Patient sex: M
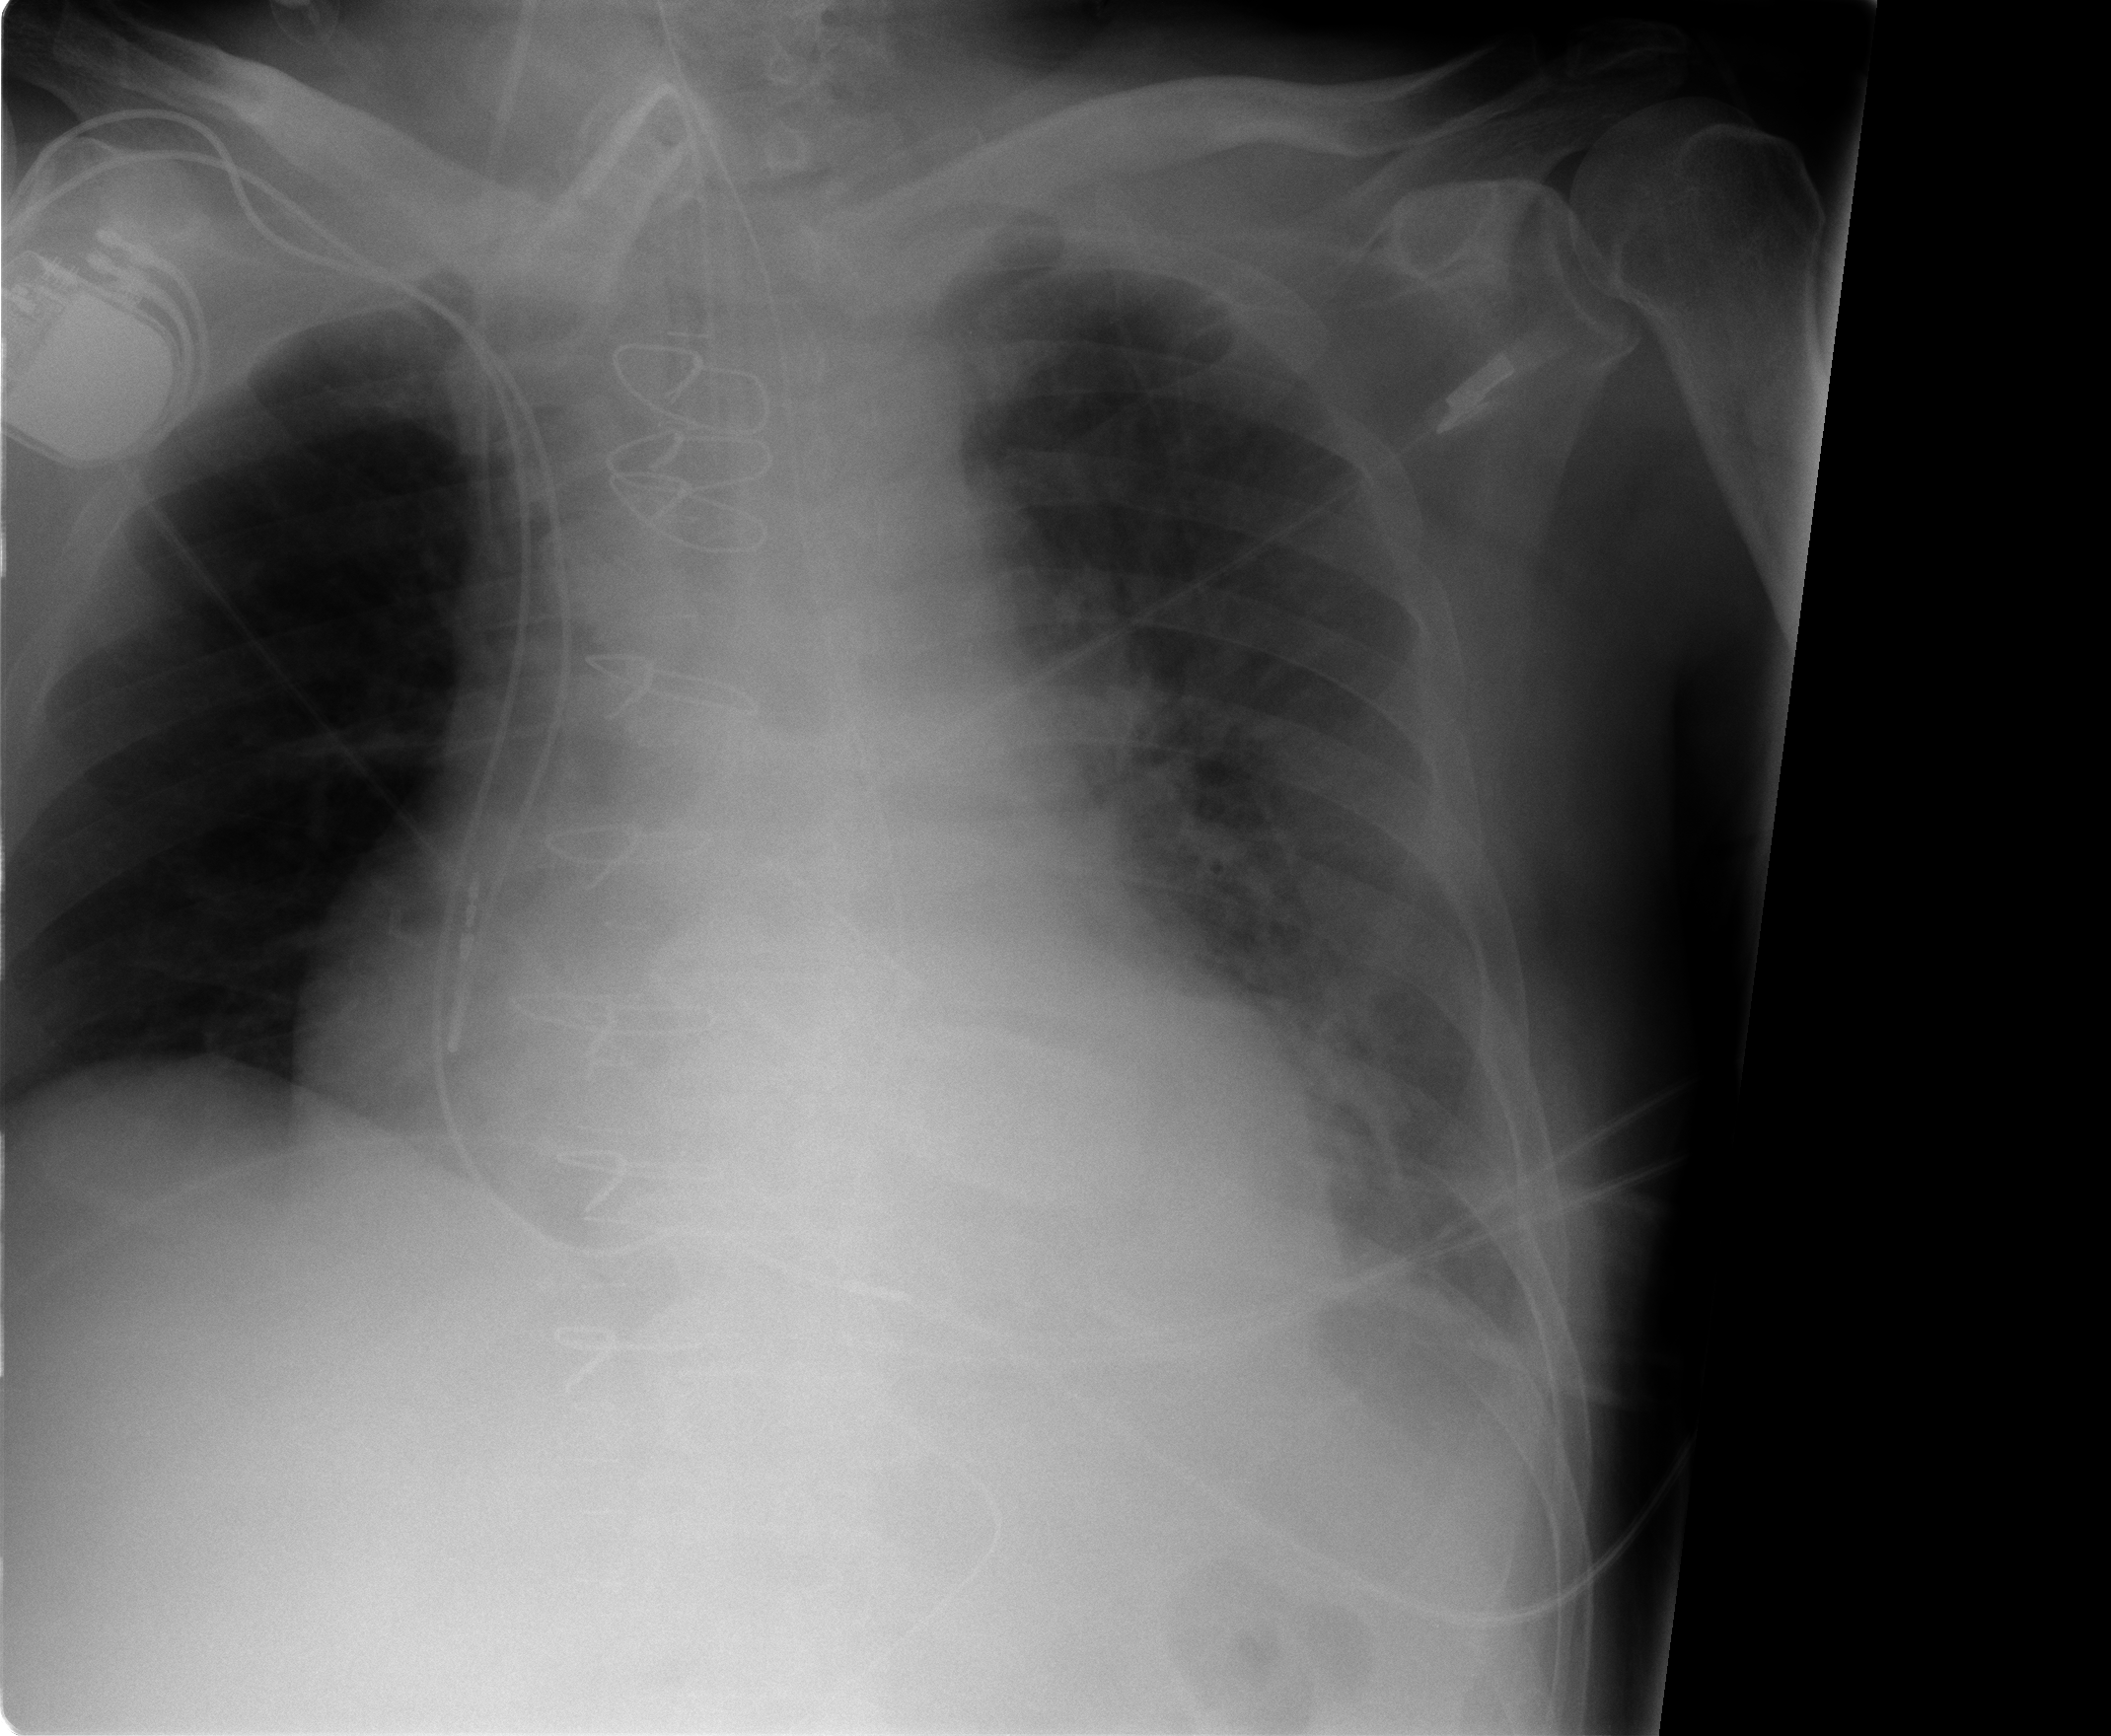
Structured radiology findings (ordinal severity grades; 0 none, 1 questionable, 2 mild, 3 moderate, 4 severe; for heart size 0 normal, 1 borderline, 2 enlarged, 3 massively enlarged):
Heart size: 2
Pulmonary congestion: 1
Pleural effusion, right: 0
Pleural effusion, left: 3
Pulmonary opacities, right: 0
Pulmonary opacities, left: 1
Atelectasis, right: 0
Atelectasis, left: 2